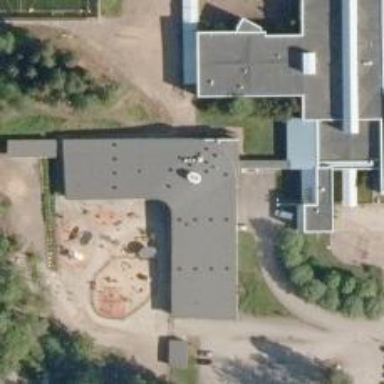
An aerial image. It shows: Kindergarten building.